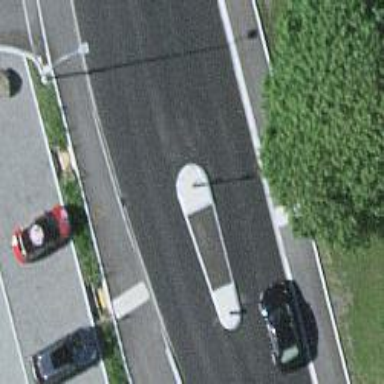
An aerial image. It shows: Zebra crossing with uncontrolled intersection and pedestrian island.